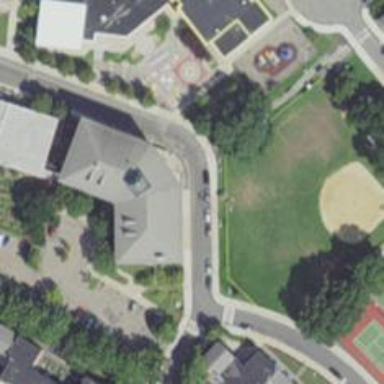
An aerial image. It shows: Historic school.